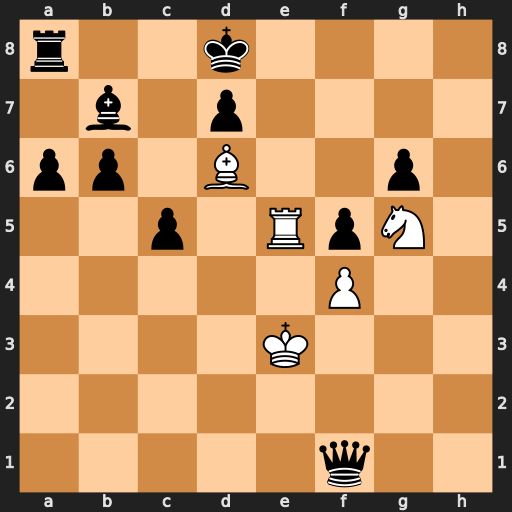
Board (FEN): r2k4/1b1p4/pp1B2p1/2p1RpN1/5P2/4K3/8/5q2
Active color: w
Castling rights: -
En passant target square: -
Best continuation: Nf7+ Kc8 Re8#